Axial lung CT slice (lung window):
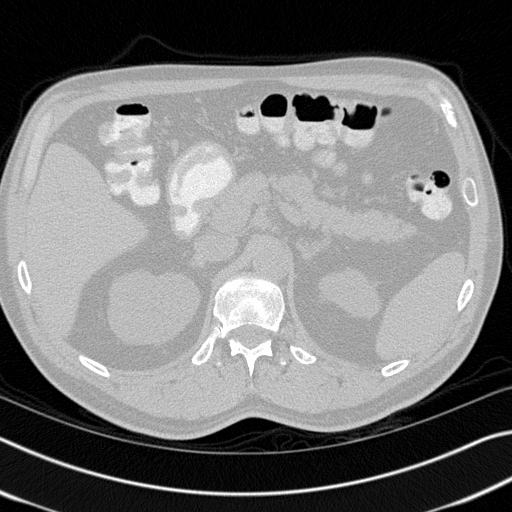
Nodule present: no